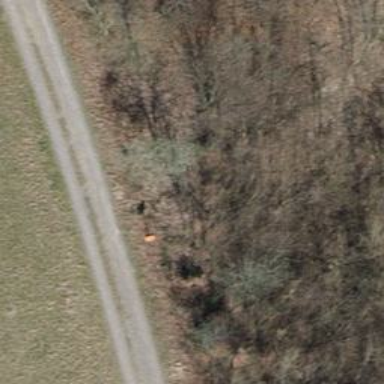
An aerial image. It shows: Object with orange color.